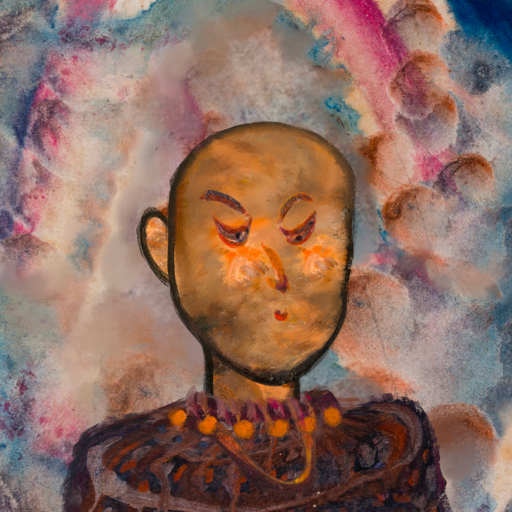
Background: Rupkatha, Head And Neck Side: Gypsy_Queen, Face Side: Hypocrite, Bust: Hypocrite, Hair Side: Blank, Head Accessory: Blank, Second Necklace: Comrade, Necklace: Doll, Baby: Blank